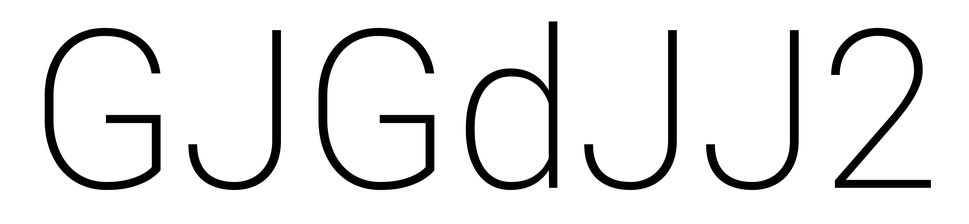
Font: Roboto_ExtraLight